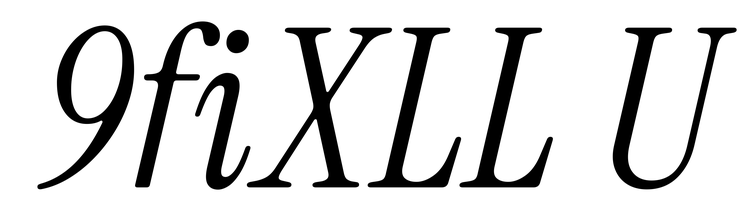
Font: InstrumentSerif-Italic